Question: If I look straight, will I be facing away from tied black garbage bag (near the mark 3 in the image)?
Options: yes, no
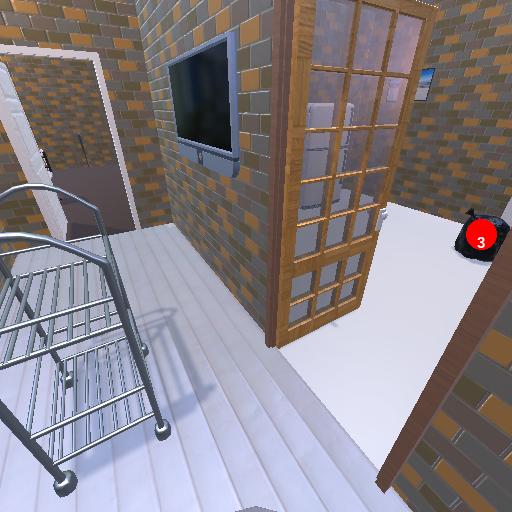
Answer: yes